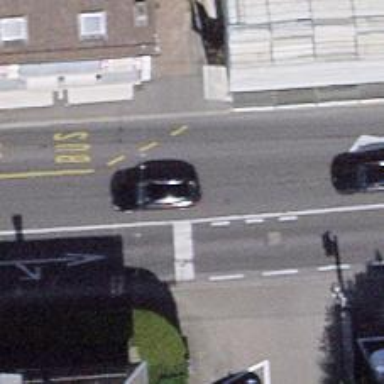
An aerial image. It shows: Road with traffic signals.